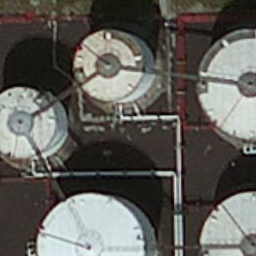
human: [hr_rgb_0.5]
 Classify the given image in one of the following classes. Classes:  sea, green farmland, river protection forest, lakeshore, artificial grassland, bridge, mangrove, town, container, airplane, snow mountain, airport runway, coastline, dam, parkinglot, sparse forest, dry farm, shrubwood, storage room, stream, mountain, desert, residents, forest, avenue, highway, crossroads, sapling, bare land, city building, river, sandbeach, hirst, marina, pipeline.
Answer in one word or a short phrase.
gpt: storage room